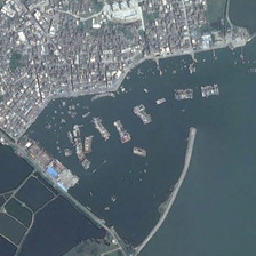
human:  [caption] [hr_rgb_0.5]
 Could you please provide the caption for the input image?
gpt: The harbour buildings are very dense.

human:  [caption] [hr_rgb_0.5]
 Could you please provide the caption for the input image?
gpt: The buildings in Oporto are too dense.

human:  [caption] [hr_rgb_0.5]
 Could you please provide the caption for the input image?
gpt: The buildings in the port are very dense.

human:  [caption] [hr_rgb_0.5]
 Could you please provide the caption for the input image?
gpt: The harbor building is very dense.

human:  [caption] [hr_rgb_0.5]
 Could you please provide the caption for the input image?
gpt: The buildings in the port are very dense.